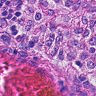
Metastatic tissue present: no